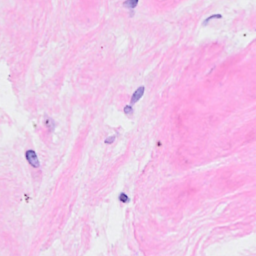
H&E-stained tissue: Breast